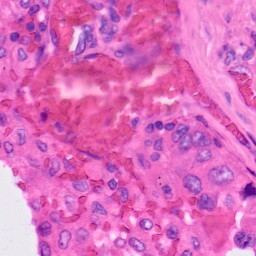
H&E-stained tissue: Lung